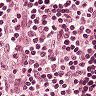
Metastatic tissue present: no